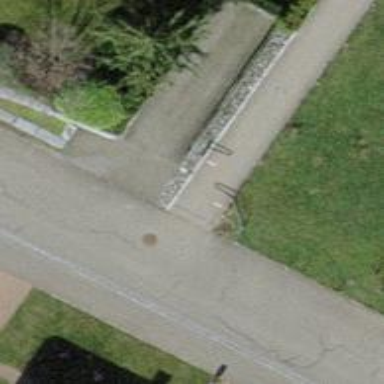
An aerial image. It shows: Cycle barrier.